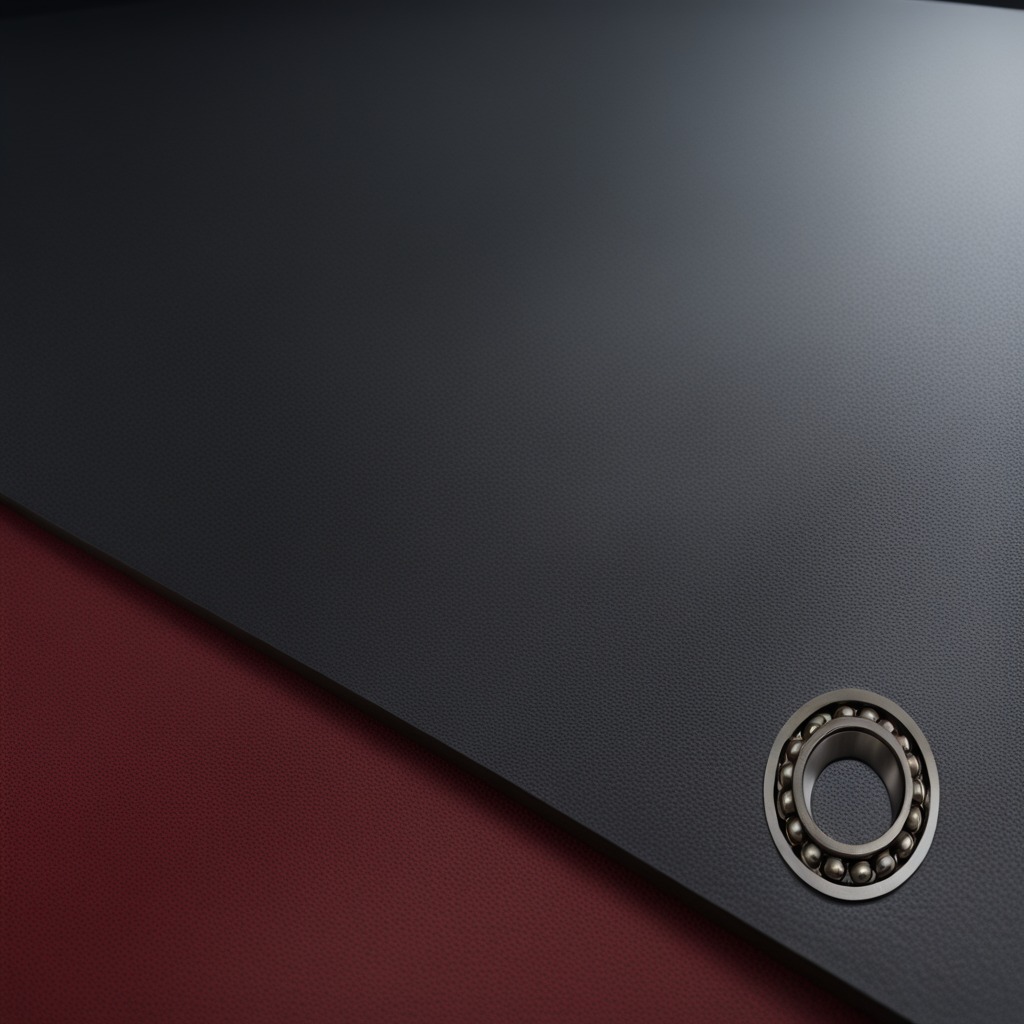
A metal ball bearing lies on the tabletop.